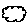
Label: cloud